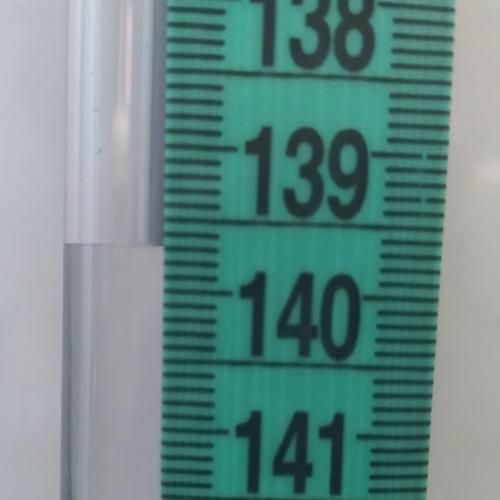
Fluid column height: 139.7 cm